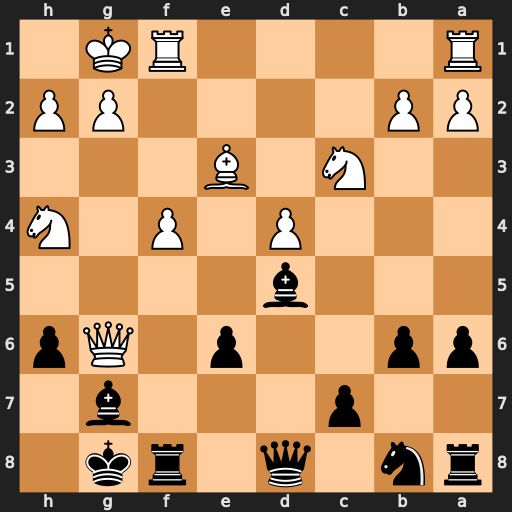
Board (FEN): rn1q1rk1/2p3b1/pp2p1Qp/3b4/3P1P1N/2N1B3/PP4PP/R4RK1
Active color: b
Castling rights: -
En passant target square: -
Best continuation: Qxh4 Nxd5 exd5